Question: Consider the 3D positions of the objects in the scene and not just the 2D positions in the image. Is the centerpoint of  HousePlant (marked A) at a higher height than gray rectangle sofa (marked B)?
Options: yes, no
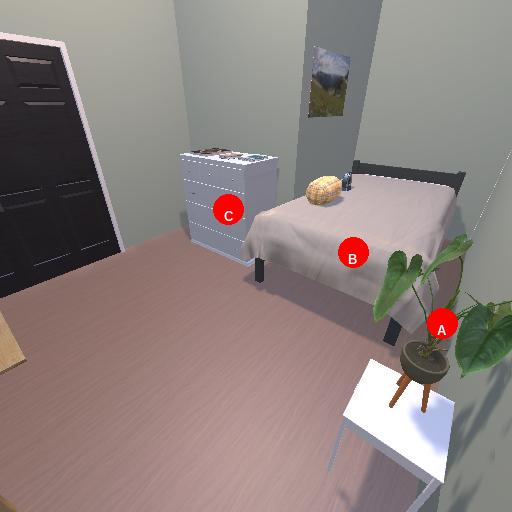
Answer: yes